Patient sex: F
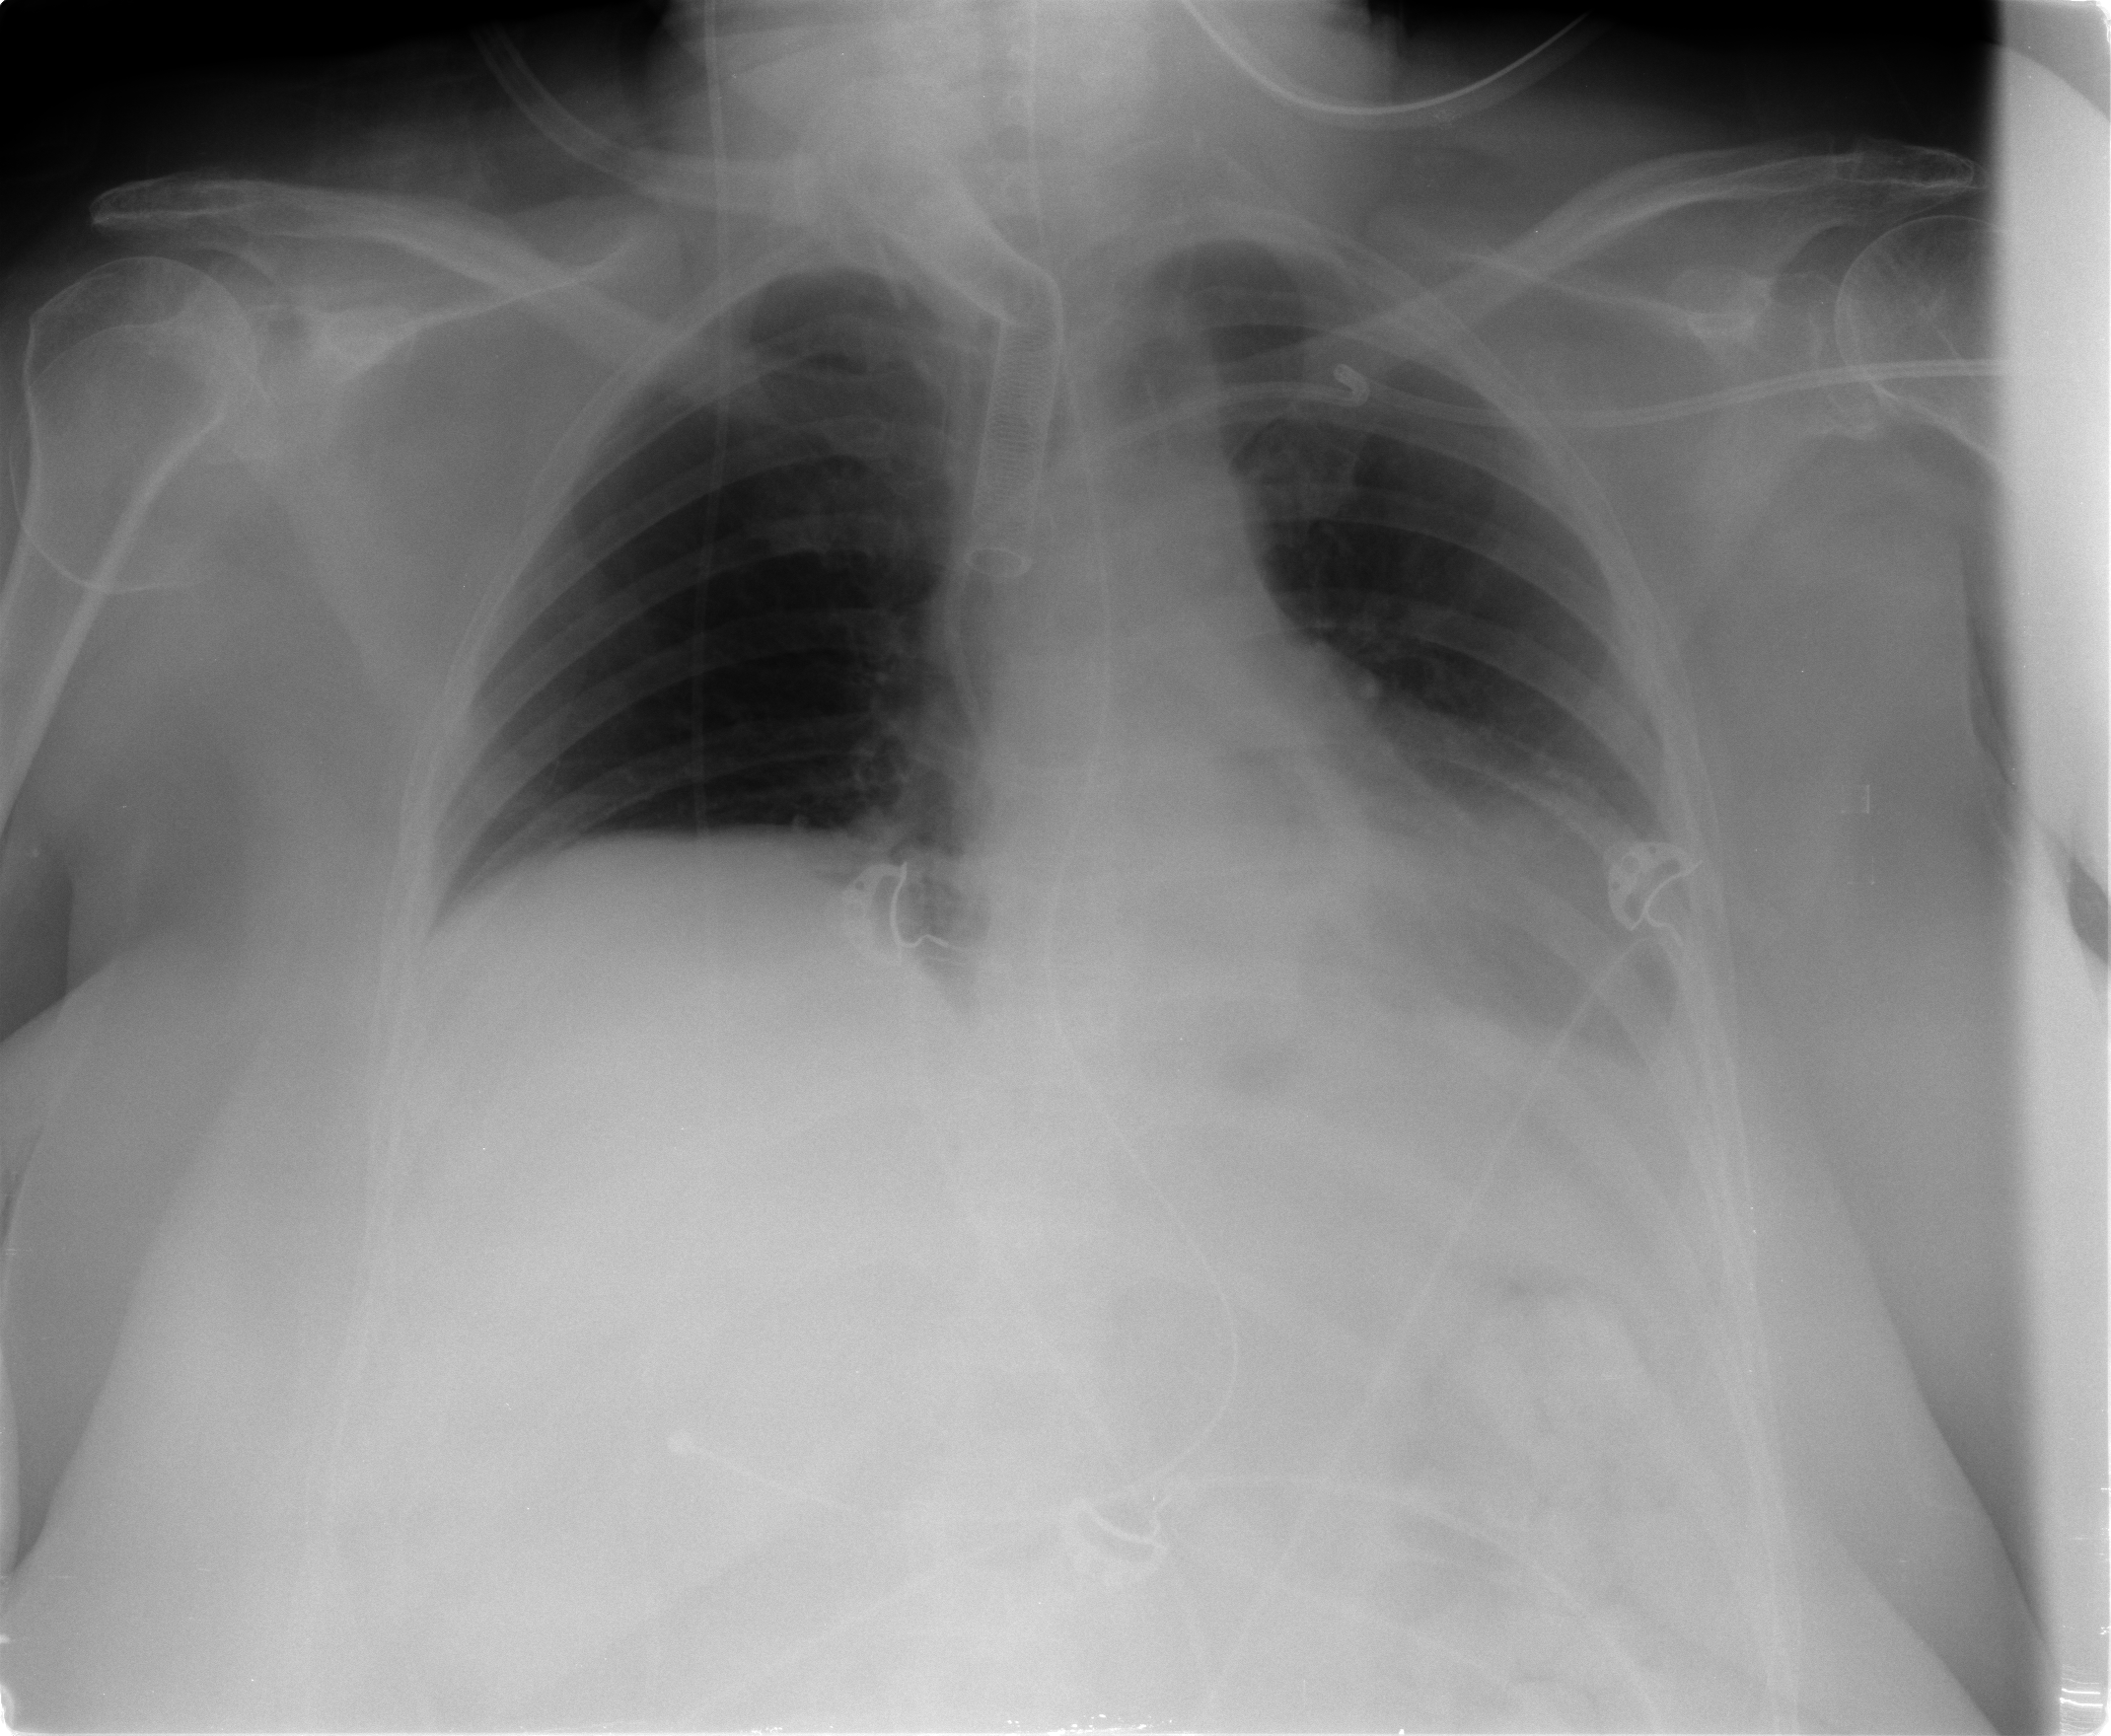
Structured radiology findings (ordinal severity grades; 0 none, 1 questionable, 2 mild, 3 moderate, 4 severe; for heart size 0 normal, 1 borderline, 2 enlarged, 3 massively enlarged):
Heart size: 0
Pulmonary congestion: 0
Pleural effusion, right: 0
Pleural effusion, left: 2
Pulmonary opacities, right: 0
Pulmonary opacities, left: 0
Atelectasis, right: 2
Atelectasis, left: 2